Question: My Android Studio suddenly stopped recognizing JDK. it starts fine with no error messages.
I have JDK 1,7 (x86 version) on windows 8.1. Environment variable is defined in the system variables and I can run java -version command from cmd with no issue.
following screen shot describe the problem clearly:

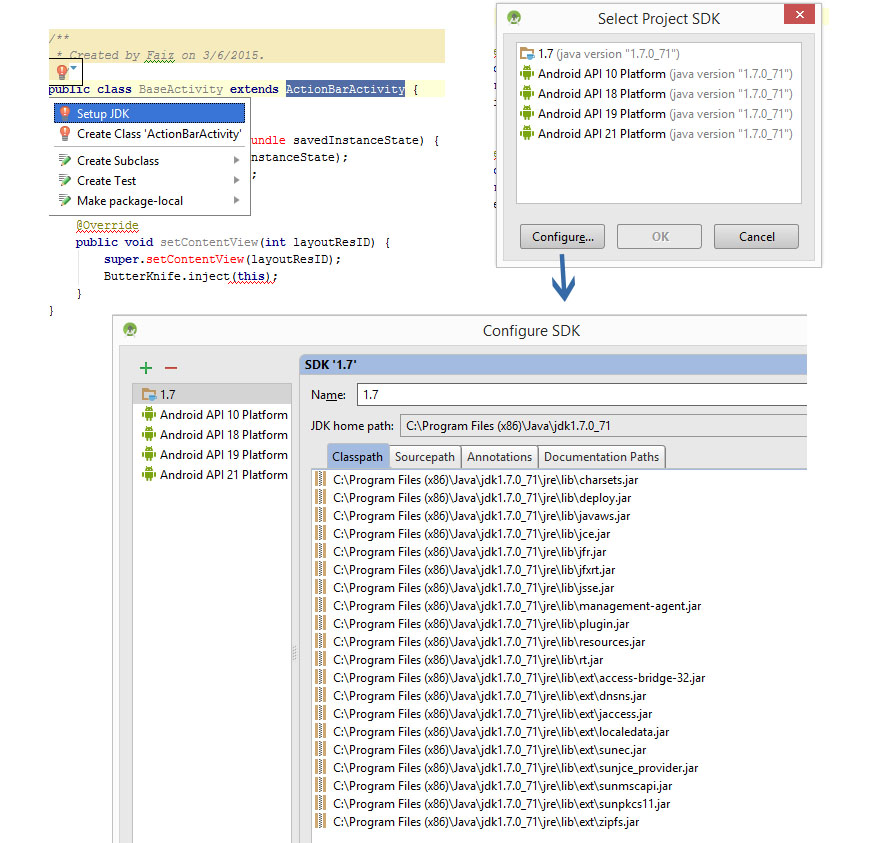
Answer: After spending one night trying to solve this problem, i just did as suggested by <URL>
So Simple :
File ----> Invalidate.